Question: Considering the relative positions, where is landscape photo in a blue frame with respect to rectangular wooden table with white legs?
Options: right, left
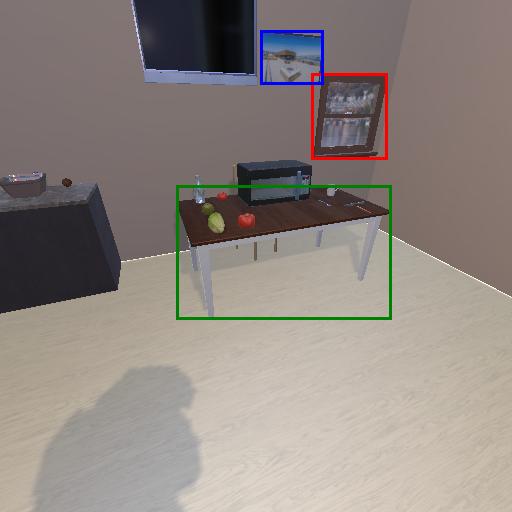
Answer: right